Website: lowes
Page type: payment
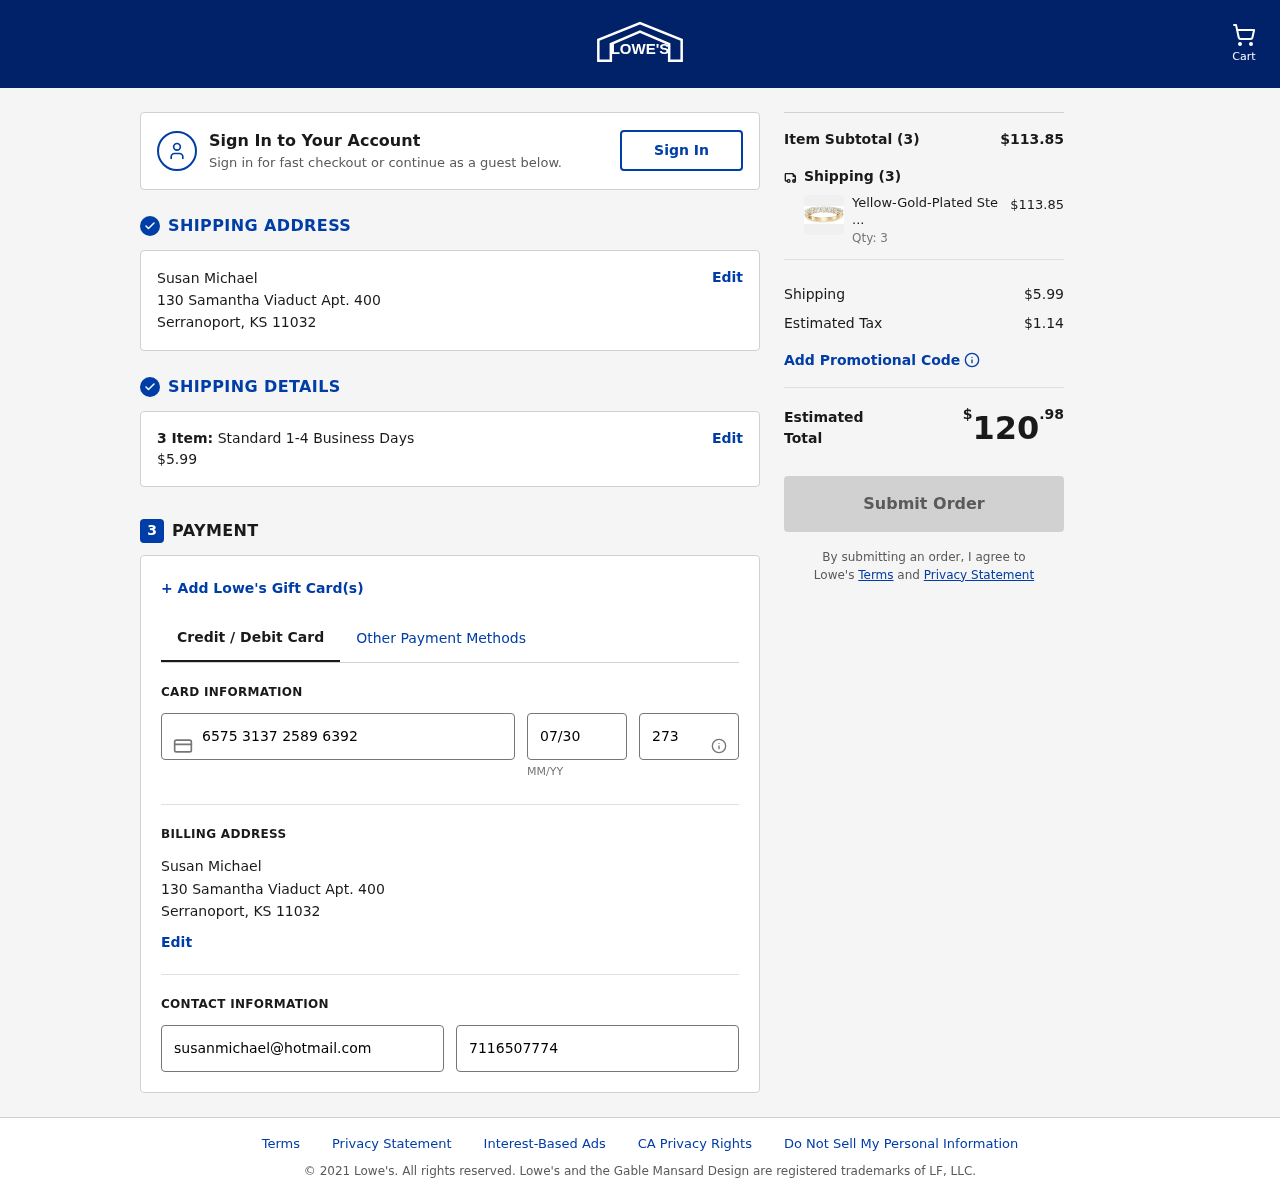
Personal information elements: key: PII_CARD_CVV
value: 273
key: PII_CARD_EXPIRY
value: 07/30
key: PII_CARD_NUMBER
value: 6575 3137 2589 6392
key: PII_CITY
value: Serranoport
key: PII_EMAIL
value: susanmichael@hotmail.com
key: PII_FULLNAME
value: Susan Michael
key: PII_PHONE
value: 7116507774
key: PII_POSTCODE
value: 11032
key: PII_STATE_ABBR
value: KS
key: PII_STREET
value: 130 Samantha Viaduct Apt. 400
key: PII_FULLNAME2
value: Susan Michael
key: PII_CITY2
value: Serranoport
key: PII_STATE_ABBR2
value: KS
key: PII_POSTCODE_FULL
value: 11032
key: PII_POSTCODE_NUMERIC
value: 11032
Product elements: key: PRODUCT1_NAME
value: Yellow-Gold-Plated Sterling Silver 7-Stone Ring made with Swarovski Zirconia (1 cttw), Size 7
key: PRODUCT1_PRICE
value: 37.95
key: PRODUCT1_QUANTITY
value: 3
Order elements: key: ORDER_NUM_ITEMS
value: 3
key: ORDER_SHIPPING_COST
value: $5.99
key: ORDER_NUM_ITEMS2
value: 3
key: ORDER_SUBTOTAL
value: $113.85
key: ORDER_NUM_ITEMS3
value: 3
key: ORDER_SHIPPING_COST2
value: $5.99
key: ORDER_TAX
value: $1.14
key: ORDER_TOTAL
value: $120.98